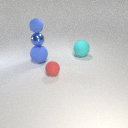
large cyan rubber sphere to the right of small red rubber sphere